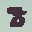
Label: 8